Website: apple
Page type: account-selection
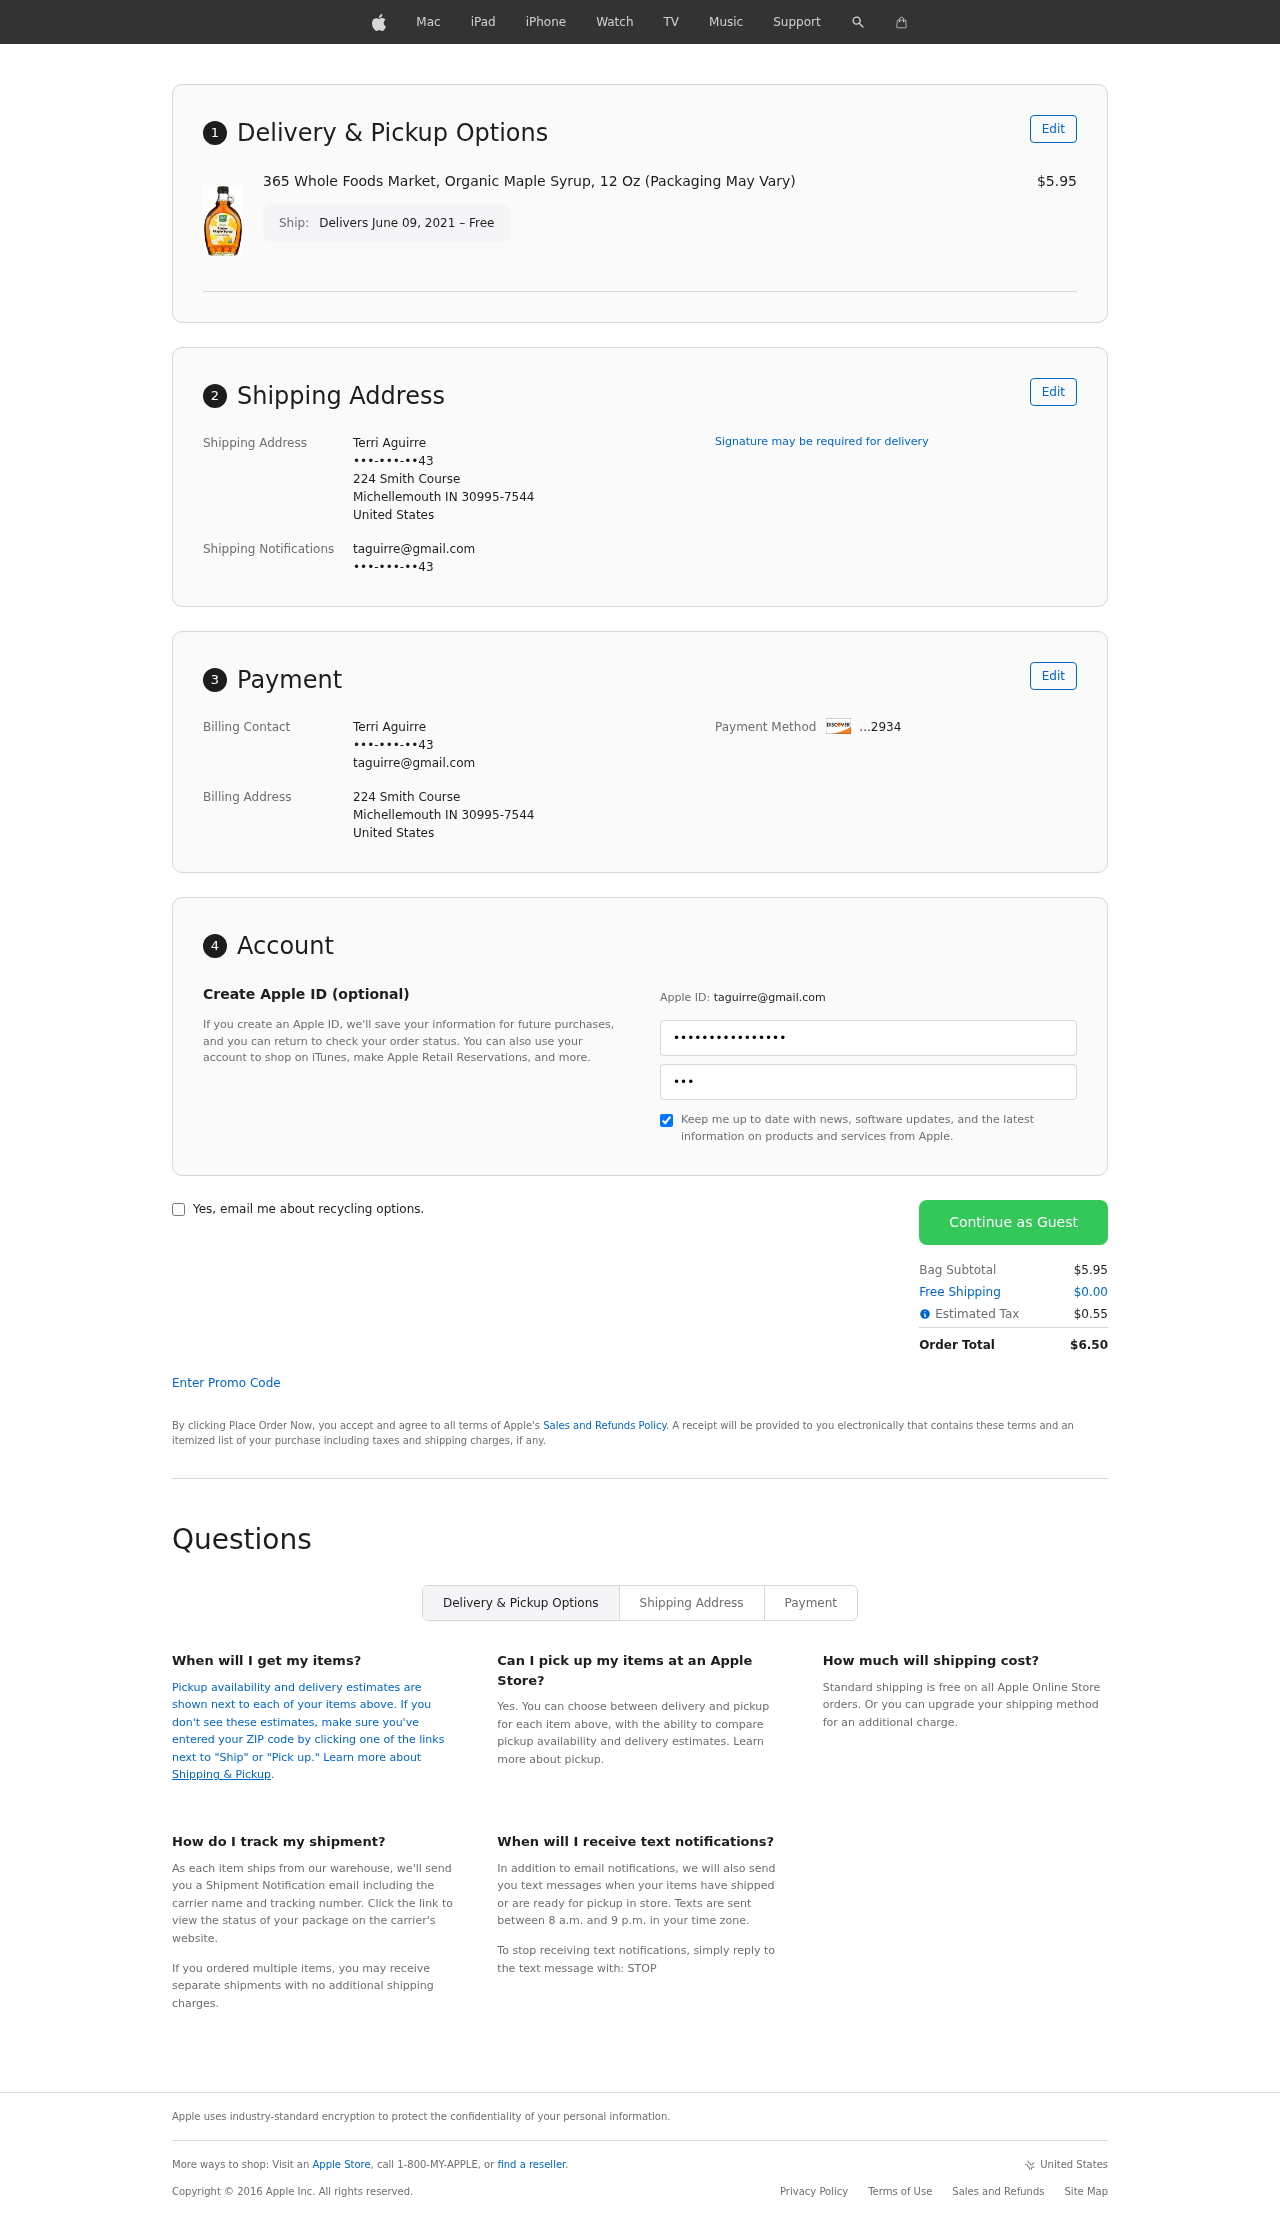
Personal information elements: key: PII_CARD_LAST4
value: ...2934
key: PII_CITY
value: Michellemouth
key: PII_COUNTRY
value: United States
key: PII_EMAIL
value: taguirre@gmail.com
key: PII_FULLNAME
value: Terri Aguirre
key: PII_PHONE
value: •••-•••-••43
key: PII_POSTCODE_FULL
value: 30995-7544
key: PII_POSTCODE_FULL
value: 30995
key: PII_STATE_ABBR
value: IN
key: PII_STREET
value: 224 Smith Course
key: PII_PHONE2
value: •••-•••-••43
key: PII_FIRSTNAME
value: Terri
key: PII_LASTNAME
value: Aguirre
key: PII_FULLNAME2
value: Terri Aguirre
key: PII_FULLNAME3
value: Terri Aguirre
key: PII_FIRSTNAME2
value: Terri
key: PII_FIRSTNAME3
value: Terri
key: PII_LASTNAME2
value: Aguirre
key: PII_LASTNAME3
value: Aguirre
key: PII_FIRSTNAME_DERIVED
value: Terri
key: PII_LASTNAME_DERIVED
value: Aguirre
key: PII_FULLNAME_DERIVED
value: Terri Aguirre
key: PII_NAME_FULL_DERIVED
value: Terri Aguirre
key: PII_PHONE3
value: •••-•••-••43
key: PII_EMAIL2
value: taguirre@gmail.com
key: PII_EMAIL3
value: taguirre@gmail.com
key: PII_POSTCODE
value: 30995
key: PII_POSTCODE_EXT
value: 7544
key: PII_POSTCODE_NUMERIC
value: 30995
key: PII_POSTCODE_EXT_NUMERIC
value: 7544
Product elements: key: PRODUCT1_NAME
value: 365 Whole Foods Market, Organic Maple Syrup, 12 Oz (Packaging May Vary)
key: PRODUCT1_PRICE
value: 5.95
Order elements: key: ORDER_DELIVERY_DATE
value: Delivers June 09, 2021 – Free
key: ORDER_SUBTOTAL
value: $5.95
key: ORDER_SHIPPING_COST
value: $0.00
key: ORDER_TAX
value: $0.55
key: ORDER_TOTAL
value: $6.50